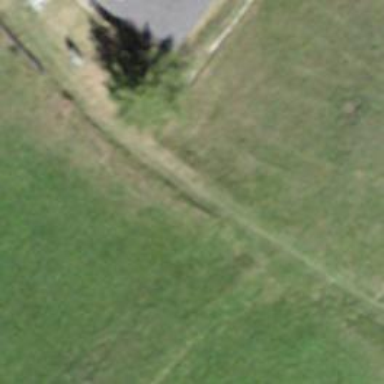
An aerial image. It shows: Track with very rough surface.